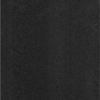
Label: dusty